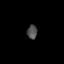
Tissue: prostate
Cell type: Epithelial cells
Senescence score: 0.2333
Nuclear area (px): 137
Mean DAPI intensity: 78.818